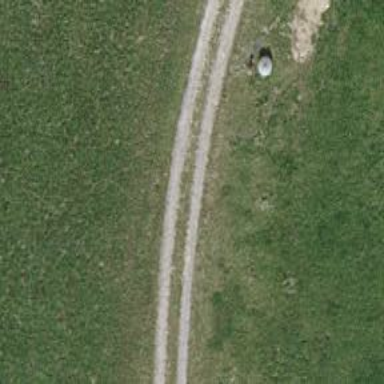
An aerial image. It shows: Unpaved track with grade2 tracktype.